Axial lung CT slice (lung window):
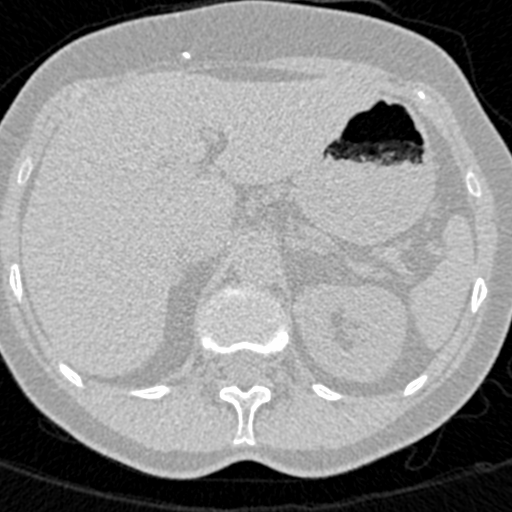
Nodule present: no